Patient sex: F
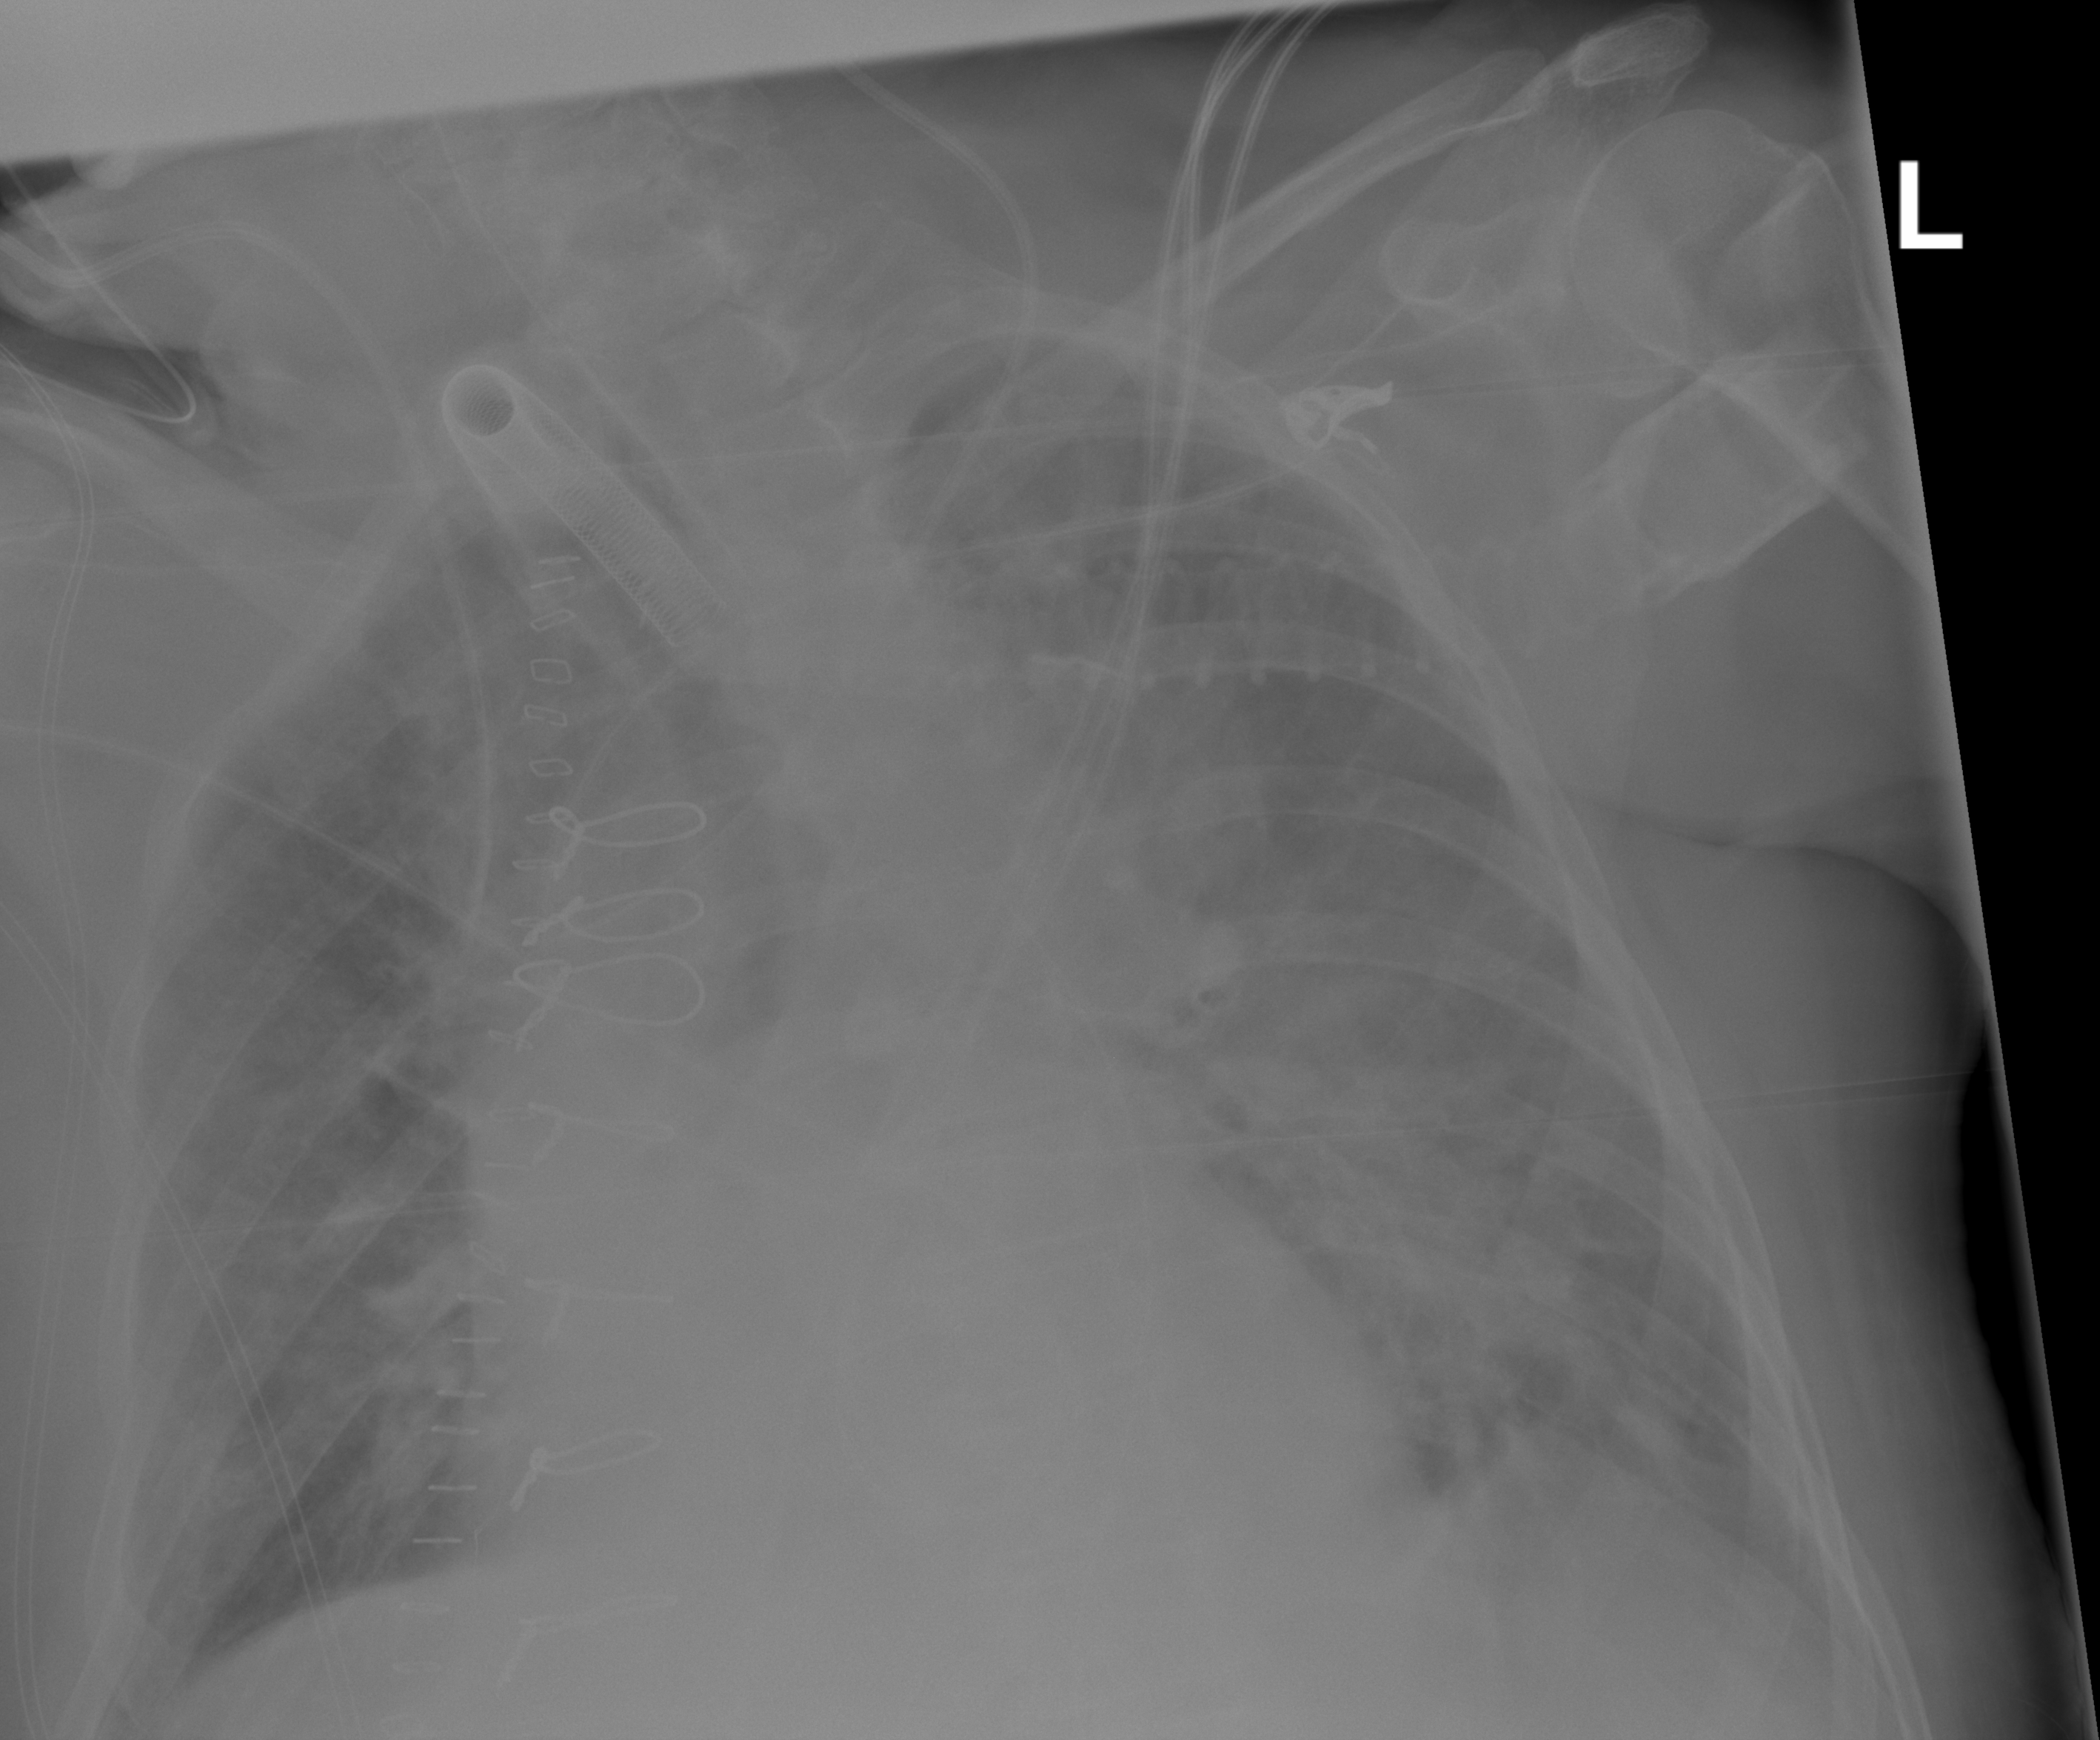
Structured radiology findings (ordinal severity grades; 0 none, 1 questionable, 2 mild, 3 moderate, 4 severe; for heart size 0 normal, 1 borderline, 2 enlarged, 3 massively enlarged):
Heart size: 2
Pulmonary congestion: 2
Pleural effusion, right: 2
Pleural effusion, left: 2
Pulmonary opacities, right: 2
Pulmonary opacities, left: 3
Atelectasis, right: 0
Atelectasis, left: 2